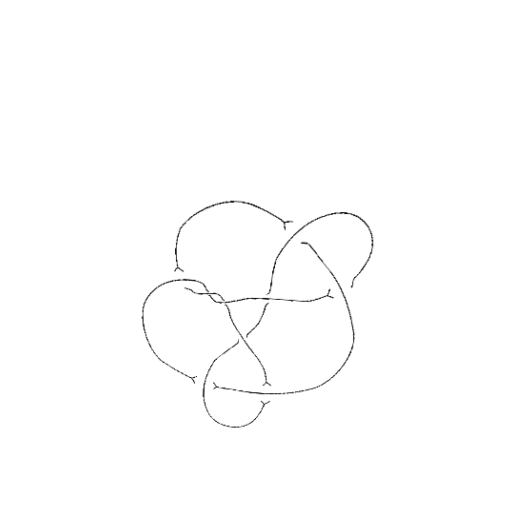
Crossing number: 9